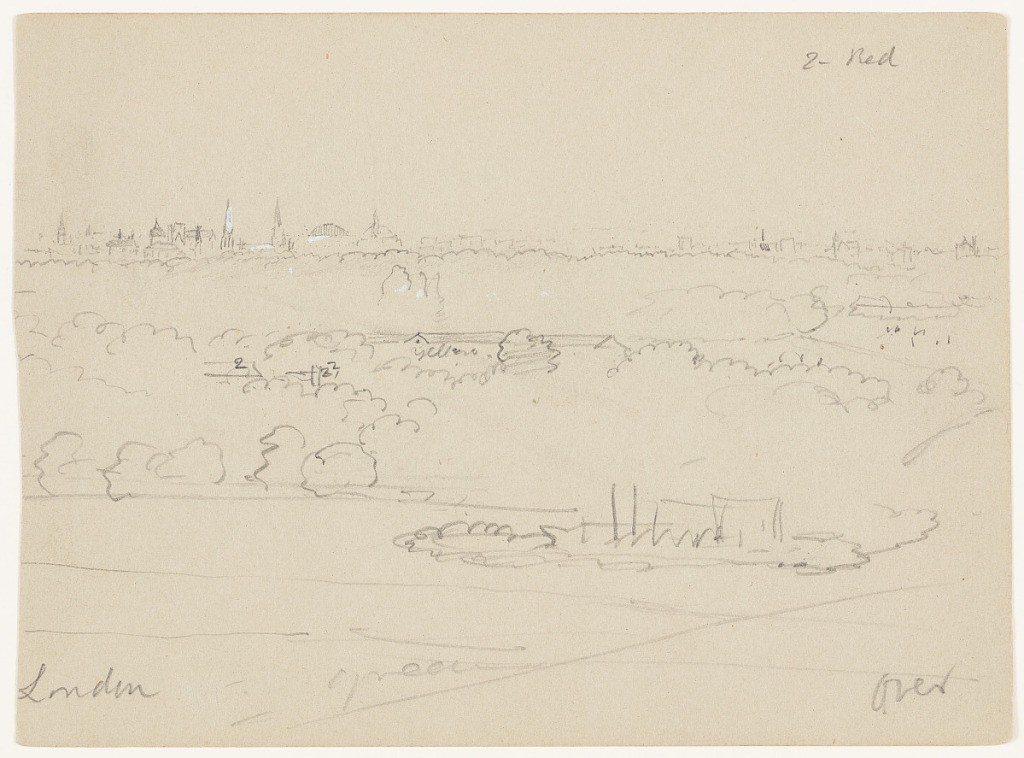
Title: Panorama of London, United Kingdom, Part Two
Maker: Frederic Edwin Church, American, 1826–1900
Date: June 15, 1869
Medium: Graphite and white gouache on gray-green wove paper; verso: graphite
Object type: Drawing
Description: Landscape sketch showing a portion of a panoramic view of London, United Kingdom. In the foreground, a river stretches horizontally across the composition, and carries a loosely rendered boat. Beyond the opposite, wooded bank, the roofs of a few buildings are visible, nestled among trees and other vegetation. In the background, past a treeline, a skyline of London is shown stretching across the composition with several notable domes and spires at left.

Verso: Landscape and atmospheric sketch showing layers of clouds and haze over a small portion of the London skyline. At center,a shaded, wooded landscape is shown three prominent buildings--possibly portions of St. Paul's Cathedral. Above, layers of haze and clouds blanket the city. A long cloud hangs in the sky at upper right.